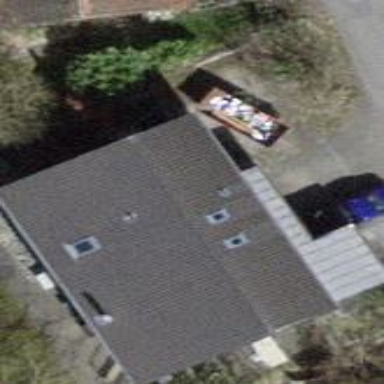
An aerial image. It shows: Building with tiled roof.